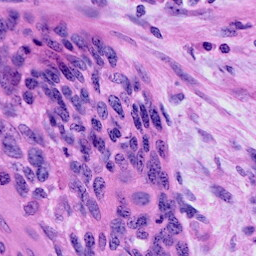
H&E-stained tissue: Cervix